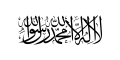
Flag of Afghanistan